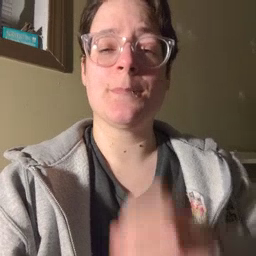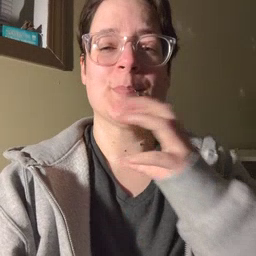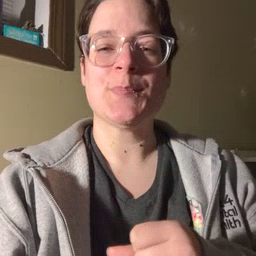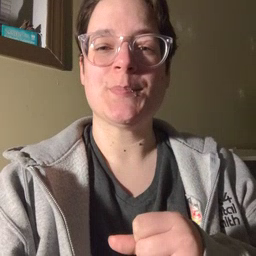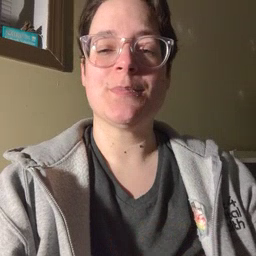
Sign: old